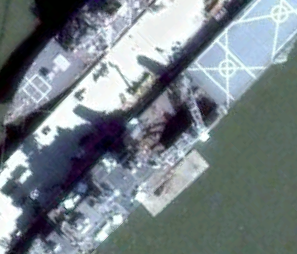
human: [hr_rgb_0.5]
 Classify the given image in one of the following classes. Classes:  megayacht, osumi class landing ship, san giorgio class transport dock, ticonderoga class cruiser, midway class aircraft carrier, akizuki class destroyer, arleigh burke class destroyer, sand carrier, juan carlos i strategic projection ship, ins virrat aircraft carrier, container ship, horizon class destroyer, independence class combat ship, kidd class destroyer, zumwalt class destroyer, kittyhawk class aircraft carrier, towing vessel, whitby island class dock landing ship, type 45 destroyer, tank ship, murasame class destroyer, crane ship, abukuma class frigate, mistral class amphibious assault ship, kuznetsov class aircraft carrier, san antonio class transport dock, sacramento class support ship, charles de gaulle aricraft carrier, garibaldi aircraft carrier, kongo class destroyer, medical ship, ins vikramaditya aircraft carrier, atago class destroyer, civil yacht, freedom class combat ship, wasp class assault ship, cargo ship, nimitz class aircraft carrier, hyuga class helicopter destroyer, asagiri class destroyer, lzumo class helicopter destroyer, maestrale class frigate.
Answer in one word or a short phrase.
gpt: Whitby Island class dock landing ship